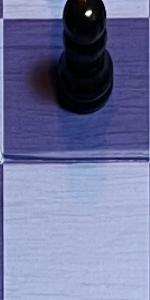
Label: Empty